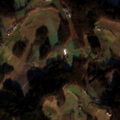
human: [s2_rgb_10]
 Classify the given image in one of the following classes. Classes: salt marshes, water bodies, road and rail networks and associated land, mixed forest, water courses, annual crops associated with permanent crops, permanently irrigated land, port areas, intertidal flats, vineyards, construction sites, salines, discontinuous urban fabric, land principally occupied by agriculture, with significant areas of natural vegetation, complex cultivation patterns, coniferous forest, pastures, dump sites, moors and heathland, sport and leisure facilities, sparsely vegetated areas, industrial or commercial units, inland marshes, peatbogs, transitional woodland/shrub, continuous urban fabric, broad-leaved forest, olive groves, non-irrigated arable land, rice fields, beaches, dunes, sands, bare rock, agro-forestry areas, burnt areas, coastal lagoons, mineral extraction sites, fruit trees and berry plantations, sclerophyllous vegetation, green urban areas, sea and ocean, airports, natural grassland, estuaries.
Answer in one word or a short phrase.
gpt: non-irrigated arable land, complex cultivation patterns, land principally occupied by agriculture, with significant areas of natural vegetation, broad-leaved forest